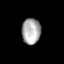
Tissue: lung
Cell type: Epithelial cells
Senescence score: 0.1874
Nuclear area (px): 478
Mean DAPI intensity: 169.51